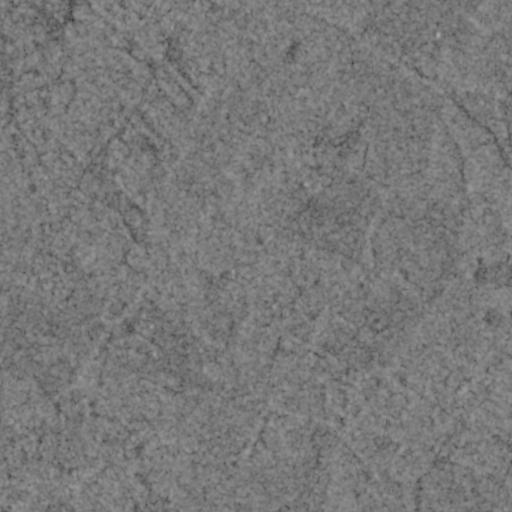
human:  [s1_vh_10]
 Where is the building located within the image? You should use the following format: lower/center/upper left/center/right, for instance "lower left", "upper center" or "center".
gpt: The building is located in the lower right of the image.
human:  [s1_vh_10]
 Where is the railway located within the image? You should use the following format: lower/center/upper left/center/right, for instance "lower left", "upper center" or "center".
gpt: The railway is located in the lower of the image.
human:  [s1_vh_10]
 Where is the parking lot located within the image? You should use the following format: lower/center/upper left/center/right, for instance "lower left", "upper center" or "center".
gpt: There is no parking lot in the image.

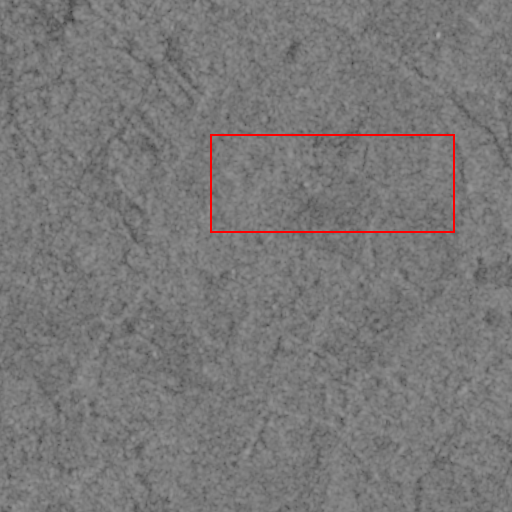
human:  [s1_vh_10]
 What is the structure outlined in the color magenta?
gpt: There is no magenta outline.
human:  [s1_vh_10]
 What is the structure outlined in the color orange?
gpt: There is no structure outlined in orange.